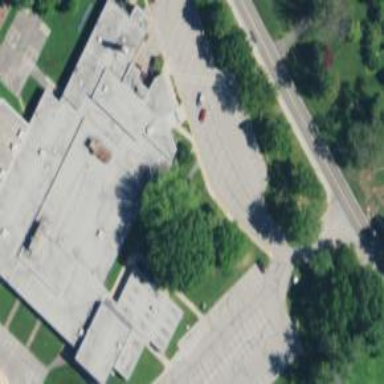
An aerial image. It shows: School building.